Field crop: maize
Growth stage: 2
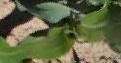
Species: maize